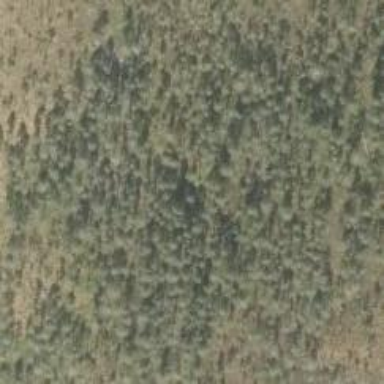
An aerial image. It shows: Needle-leaved woodland.